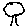
Label: tree